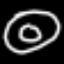
Label: donut